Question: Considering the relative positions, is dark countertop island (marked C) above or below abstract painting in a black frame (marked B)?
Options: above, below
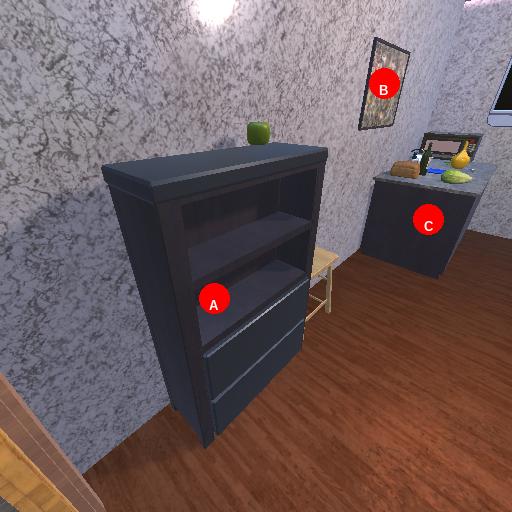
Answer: above